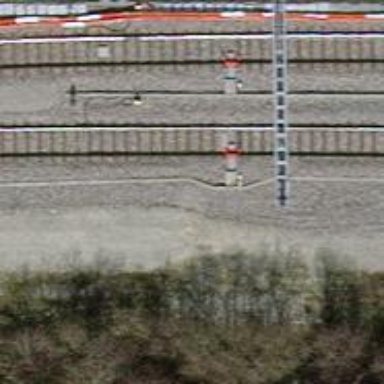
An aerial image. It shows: Siding railway track with electrified contact line.